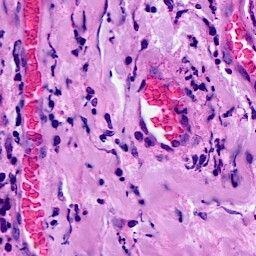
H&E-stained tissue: Breast